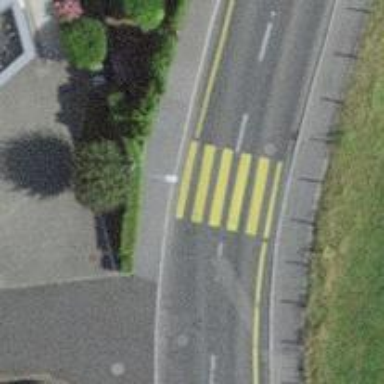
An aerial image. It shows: Kerb serving as barrier.